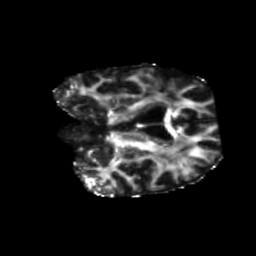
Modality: FA
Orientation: coronal
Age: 64
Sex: male
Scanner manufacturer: siemens
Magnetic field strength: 3 T
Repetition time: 5.25 s
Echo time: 0.08 s